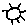
Label: sun